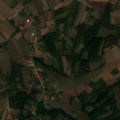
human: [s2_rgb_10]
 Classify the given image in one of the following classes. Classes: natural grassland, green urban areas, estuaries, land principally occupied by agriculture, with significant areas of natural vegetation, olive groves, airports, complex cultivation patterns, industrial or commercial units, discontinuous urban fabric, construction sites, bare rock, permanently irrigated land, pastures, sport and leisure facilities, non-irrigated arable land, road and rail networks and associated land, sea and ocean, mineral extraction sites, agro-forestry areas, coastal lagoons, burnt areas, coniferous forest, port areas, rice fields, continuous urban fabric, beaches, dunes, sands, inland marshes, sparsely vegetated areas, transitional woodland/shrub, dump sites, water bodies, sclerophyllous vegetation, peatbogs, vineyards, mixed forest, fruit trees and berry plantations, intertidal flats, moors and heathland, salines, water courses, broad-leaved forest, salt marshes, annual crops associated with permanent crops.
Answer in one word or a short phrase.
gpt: discontinuous urban fabric, non-irrigated arable land, complex cultivation patterns, land principally occupied by agriculture, with significant areas of natural vegetation